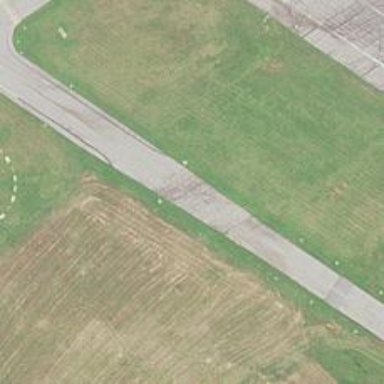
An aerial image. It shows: View of taxiway at the airport.